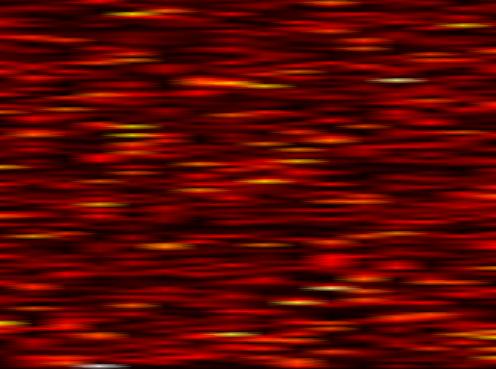
Label: FOFDM